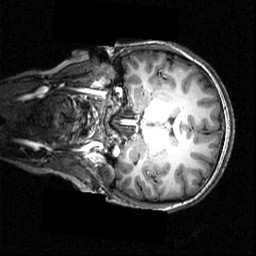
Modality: T1w
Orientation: coronal
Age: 20
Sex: female
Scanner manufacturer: siemens
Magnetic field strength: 3.951 T
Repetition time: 1.5 s
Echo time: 0.00335 s